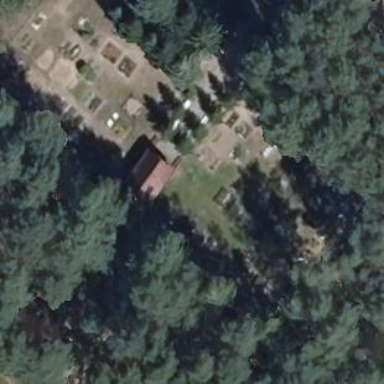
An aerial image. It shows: Grave yard.